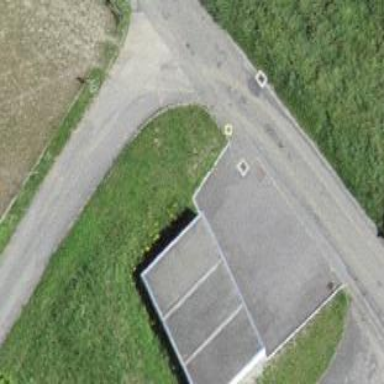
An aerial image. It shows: Garage building.